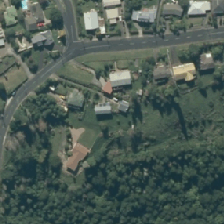
Land cover: urban_parkland